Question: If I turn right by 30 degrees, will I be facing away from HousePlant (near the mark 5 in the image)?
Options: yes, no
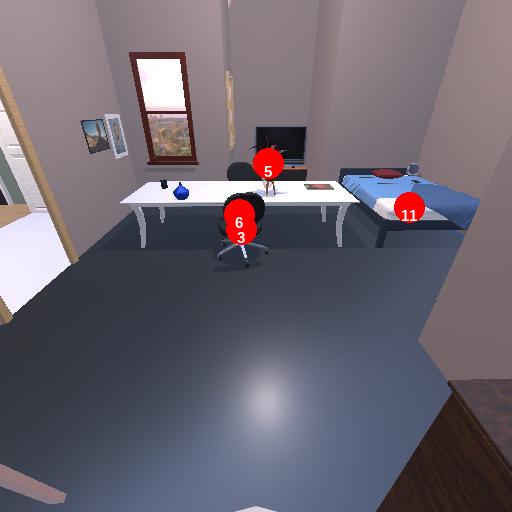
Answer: yes